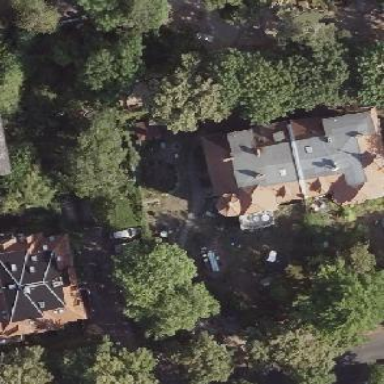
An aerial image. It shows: Residential building.